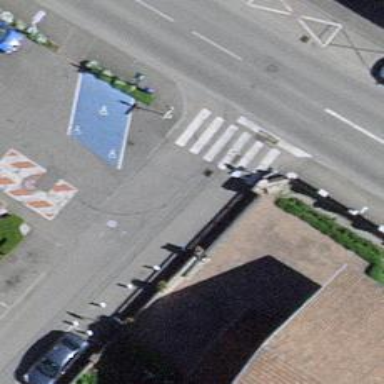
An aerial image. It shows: Uncontrolled zebra crossing on the road.